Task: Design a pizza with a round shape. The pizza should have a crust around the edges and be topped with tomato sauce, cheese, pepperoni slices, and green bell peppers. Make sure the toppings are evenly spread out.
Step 348:
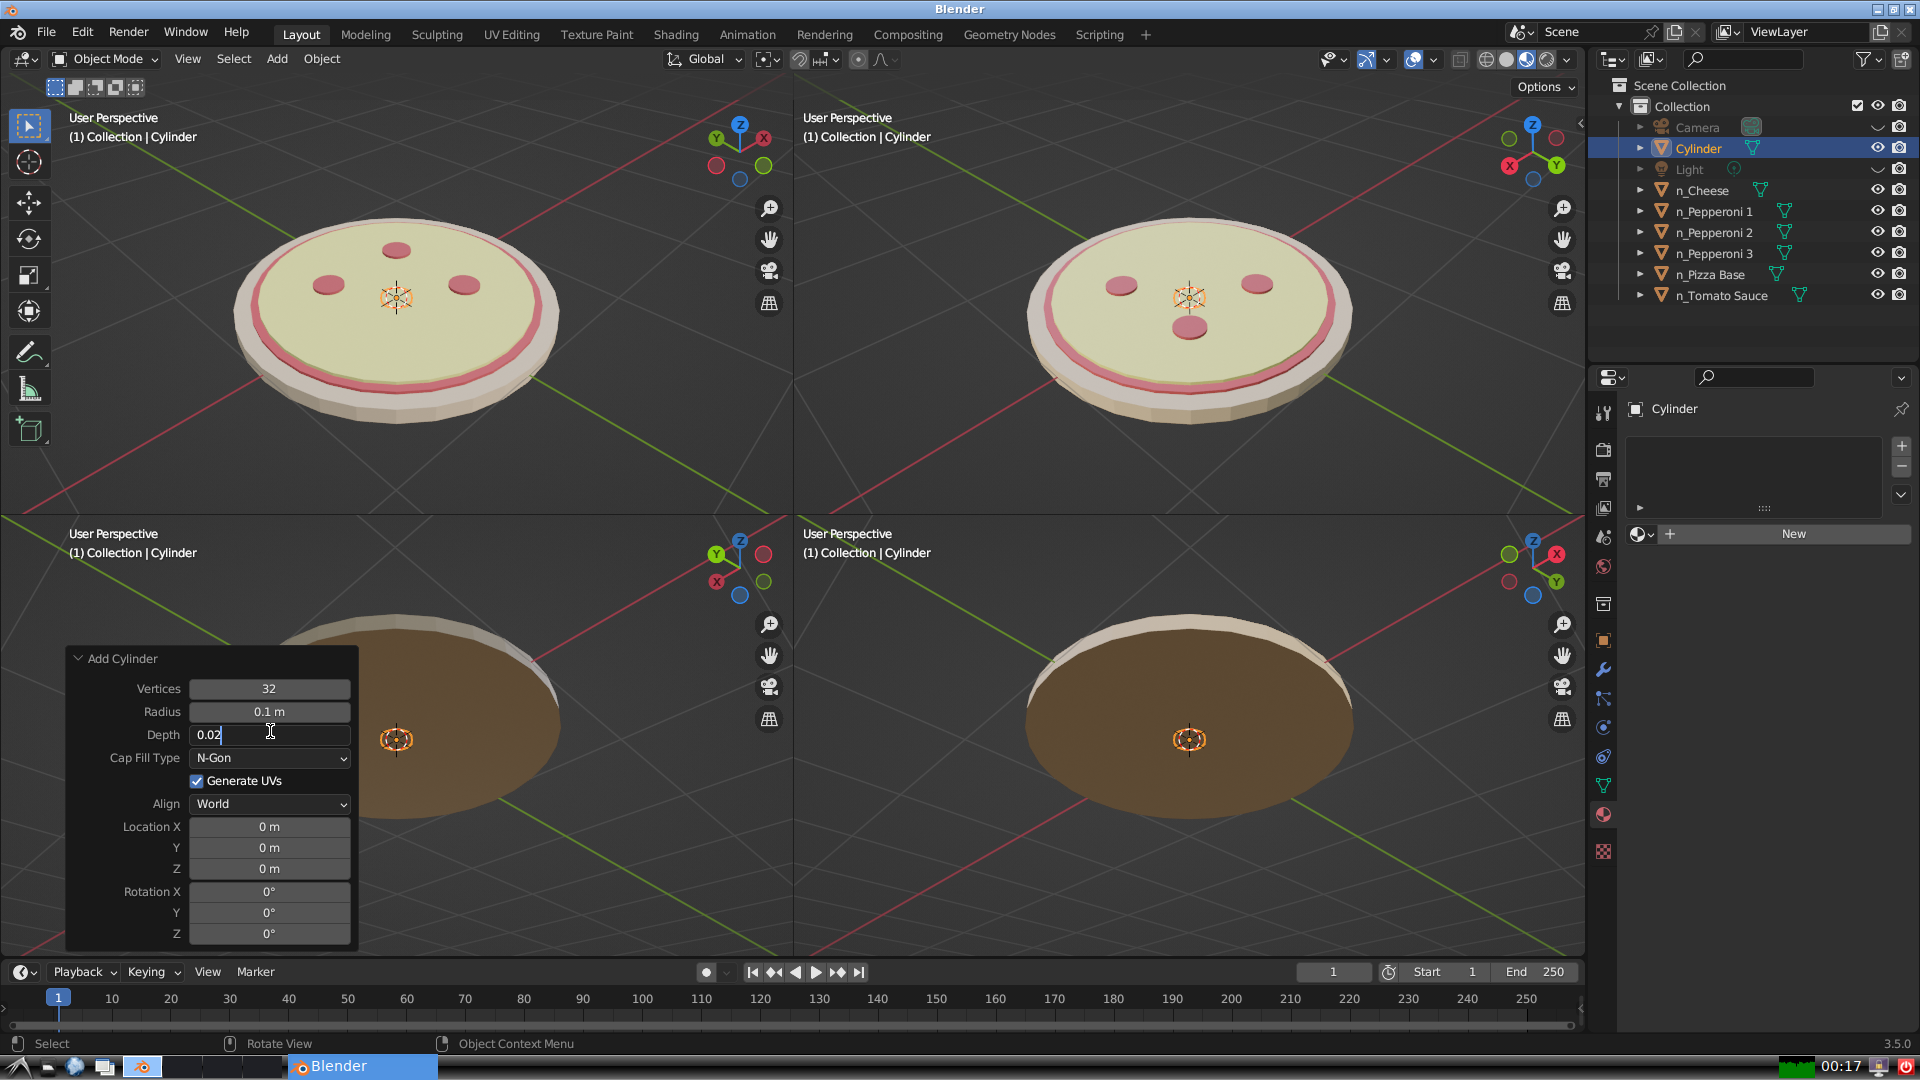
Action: {"key_press": ['Return']}